Question: I have done a commit and then I remembered that there was a change on the branch, so I did a git pull. But this made a merge, so now it looks like this:

Is there a way to solve this? How to move my commit after the 'origin/dev'? Please be explicit in steps, because I am a beginner.
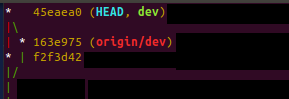
Answer: You should:
'''
git pull -r
'''
Also, read this post about deleting merge commits by rebasing them:
<URL>